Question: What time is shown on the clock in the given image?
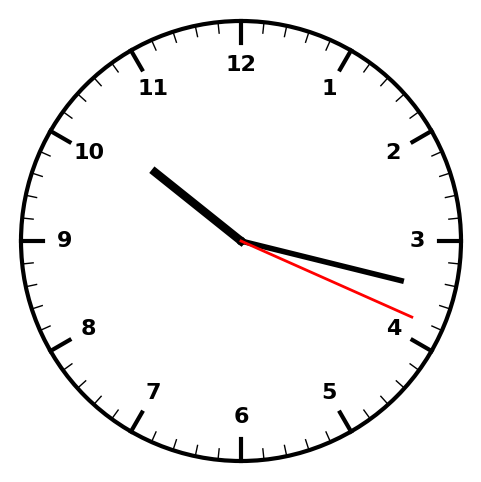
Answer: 10:17:19